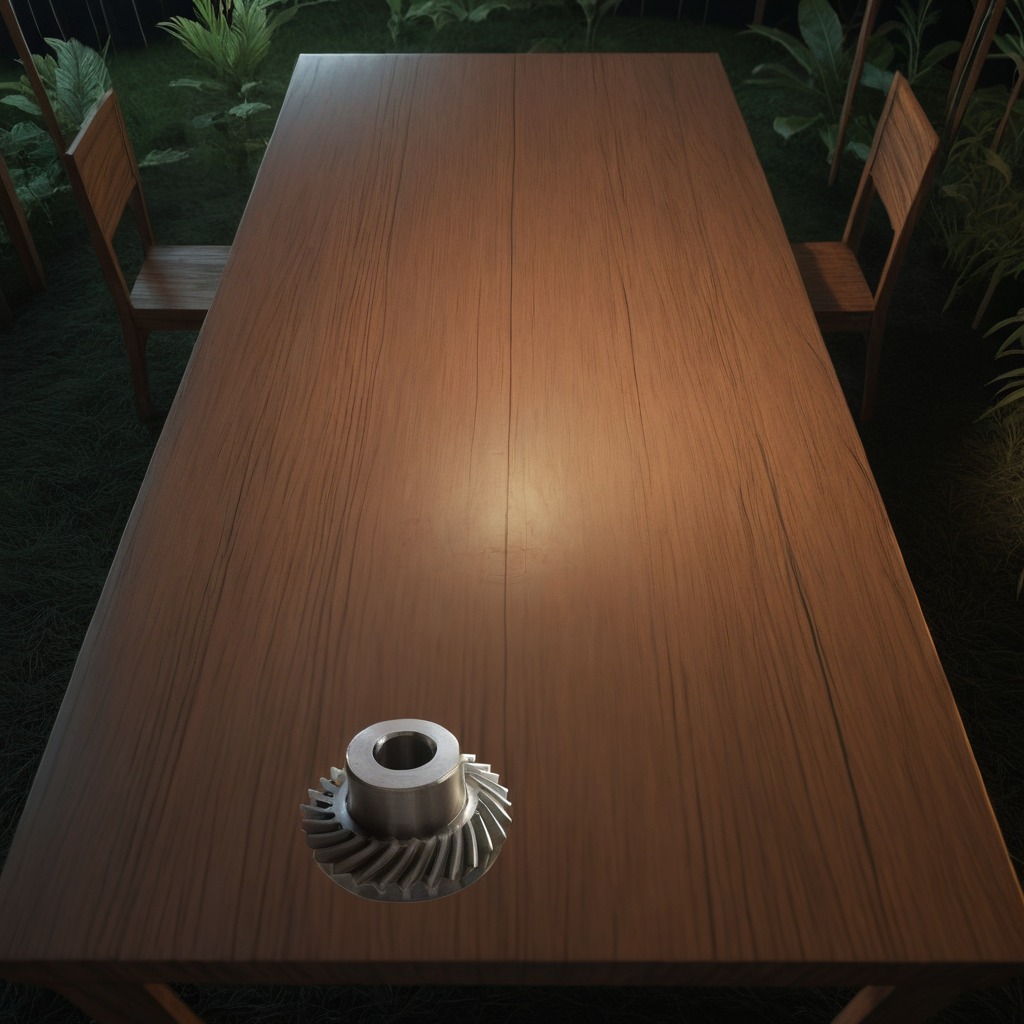
A steel gear with teeth is lying on a clean wooden table inside a jungle field workshop tent at night dim ambient light soft shadows worn but